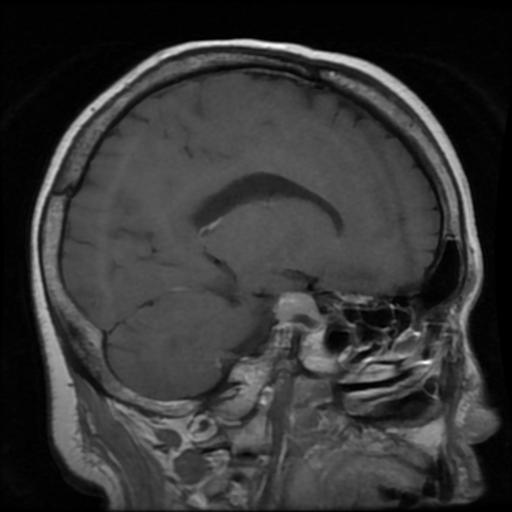
Label: pituitary